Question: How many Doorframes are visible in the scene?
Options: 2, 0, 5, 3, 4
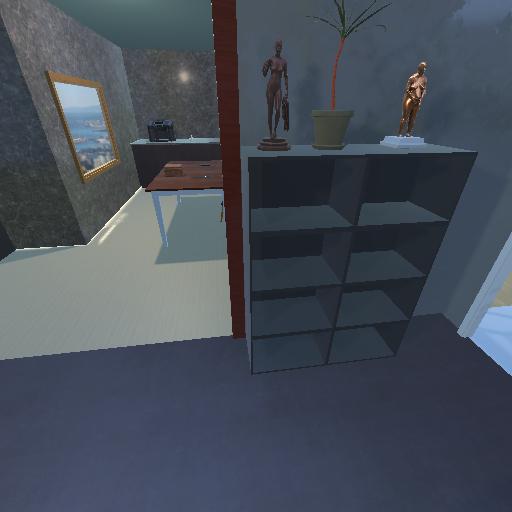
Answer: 2